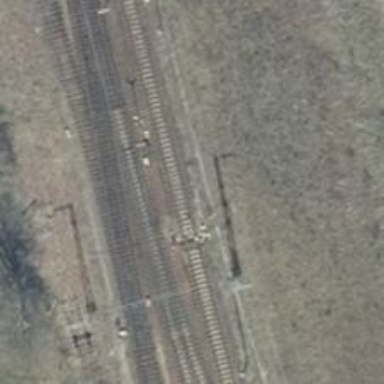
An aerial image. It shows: Wedge is used for the railway derail.